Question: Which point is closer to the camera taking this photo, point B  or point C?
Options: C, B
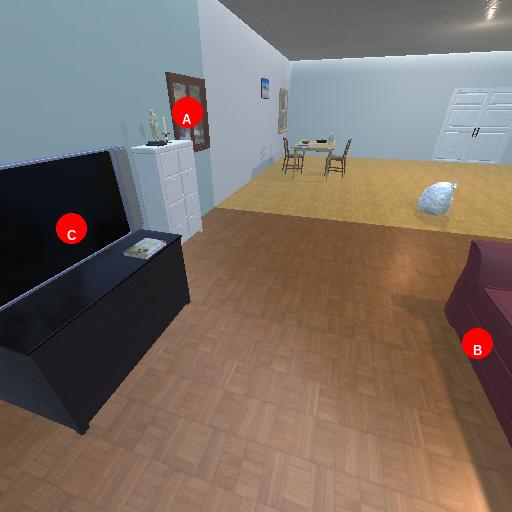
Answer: C